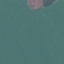
Label: SeaLake